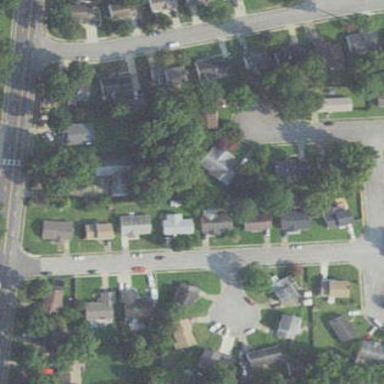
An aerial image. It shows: Single-family residential area.